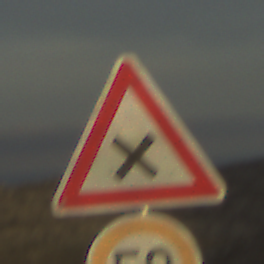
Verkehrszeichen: KreuzungOderEinmuendung
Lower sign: Geschwindigkeit50
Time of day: SunriseSunset
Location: Outdoor (Nature)
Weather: PartlyCloudy
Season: Summer
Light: Natural